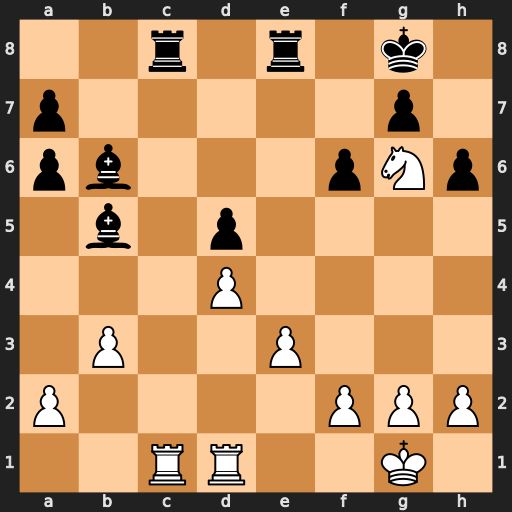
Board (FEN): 2r1r1k1/p5p1/pb3pNp/1b1p4/3P4/1P2P3/P4PPP/2RR2K1
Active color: w
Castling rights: -
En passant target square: -
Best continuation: Rxc8 Rxc8 Ne7+ Kf7 Nxc8